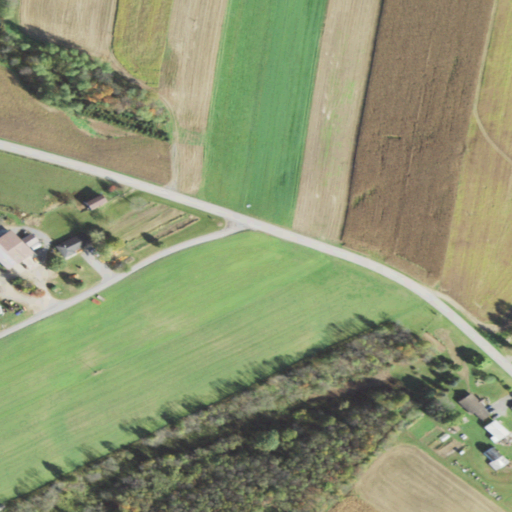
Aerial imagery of mountain in Pennsylvania named Pringle Hill containing cultivated crops, deciduous forest, open development, pasture, low intensity development, mixed forest, and medium intensity development